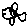
Label: fish